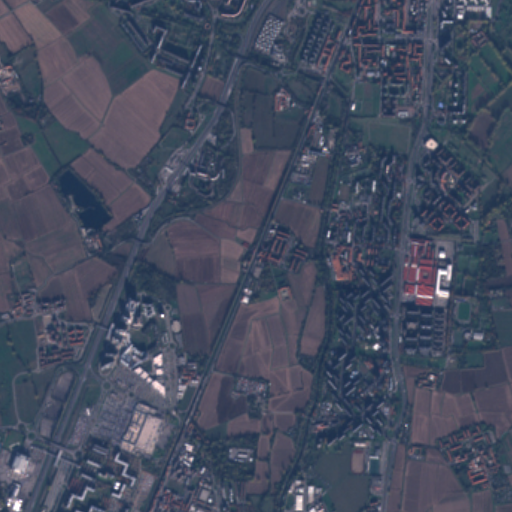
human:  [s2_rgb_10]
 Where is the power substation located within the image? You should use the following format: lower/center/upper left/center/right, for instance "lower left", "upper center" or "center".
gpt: The power substation is located in the center left of the image.
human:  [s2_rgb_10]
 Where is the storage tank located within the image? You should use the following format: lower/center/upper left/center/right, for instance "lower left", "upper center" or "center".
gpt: The storage tank is located in the upper right of the image.
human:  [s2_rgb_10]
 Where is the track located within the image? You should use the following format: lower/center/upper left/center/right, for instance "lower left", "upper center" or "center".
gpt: The track is located in the lower right of the image.
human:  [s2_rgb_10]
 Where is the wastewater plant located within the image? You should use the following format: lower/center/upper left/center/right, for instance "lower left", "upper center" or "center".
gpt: The wastewater plant is located in the lower left of the image.
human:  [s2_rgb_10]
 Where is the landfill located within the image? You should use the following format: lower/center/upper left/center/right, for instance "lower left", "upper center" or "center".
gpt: There is no landfill in the image.